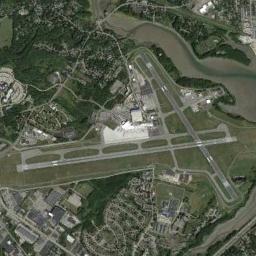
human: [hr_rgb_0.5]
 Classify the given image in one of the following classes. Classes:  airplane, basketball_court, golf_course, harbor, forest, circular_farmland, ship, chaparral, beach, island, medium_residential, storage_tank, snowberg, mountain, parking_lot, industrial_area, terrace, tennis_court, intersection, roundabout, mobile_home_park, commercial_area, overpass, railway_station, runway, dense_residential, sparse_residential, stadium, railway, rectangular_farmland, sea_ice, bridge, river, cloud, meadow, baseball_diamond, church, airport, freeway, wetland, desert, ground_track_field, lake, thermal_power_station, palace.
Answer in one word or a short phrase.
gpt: airport